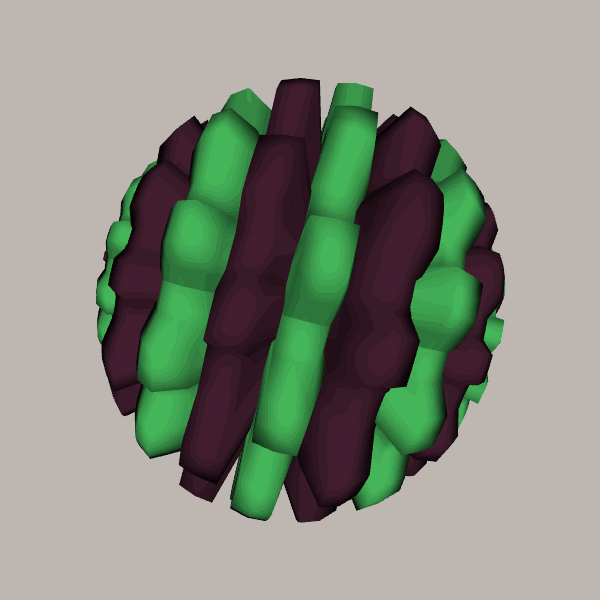
Background: light